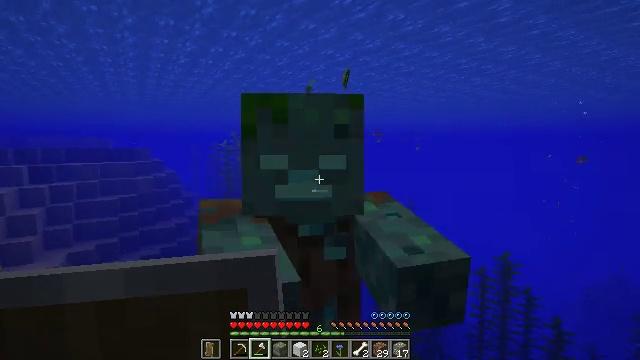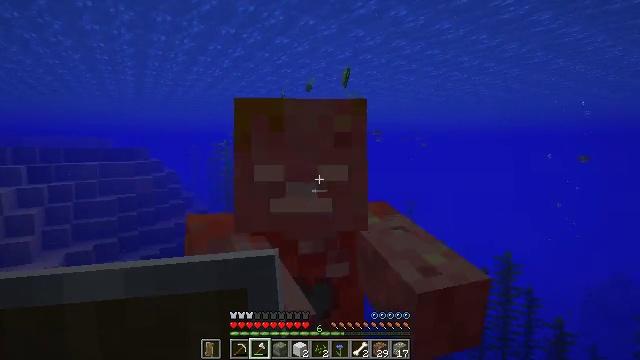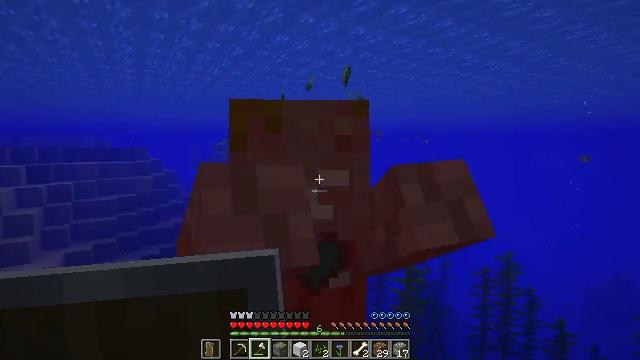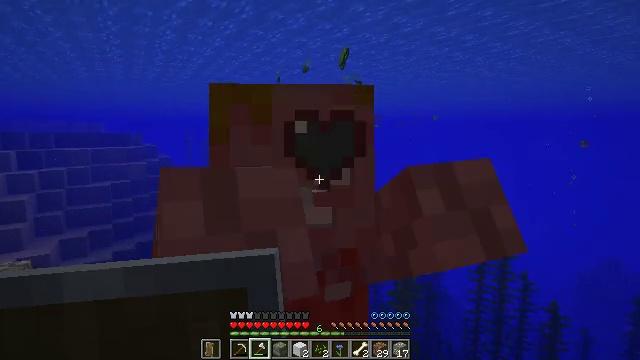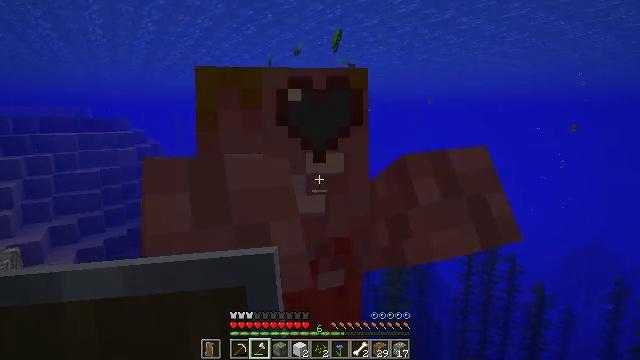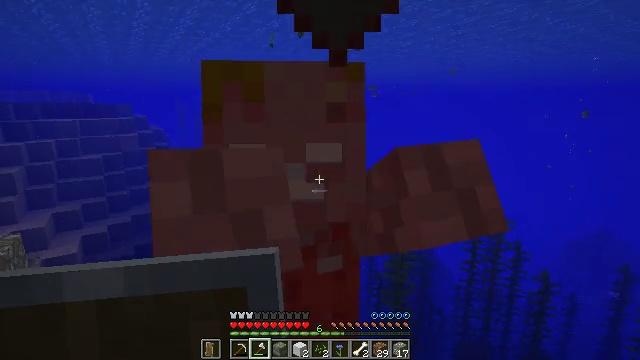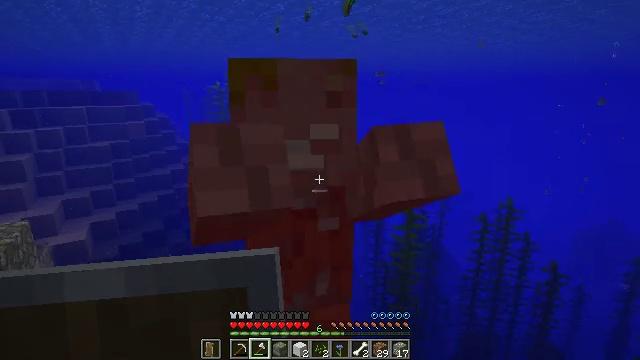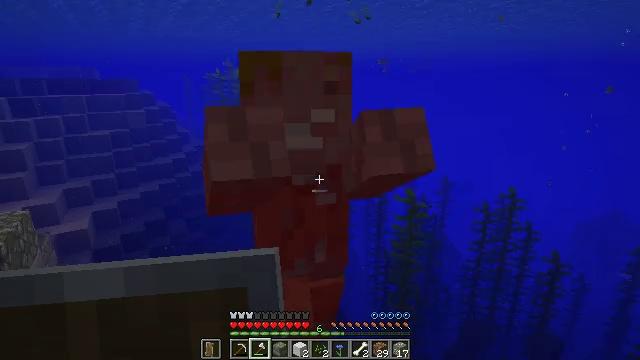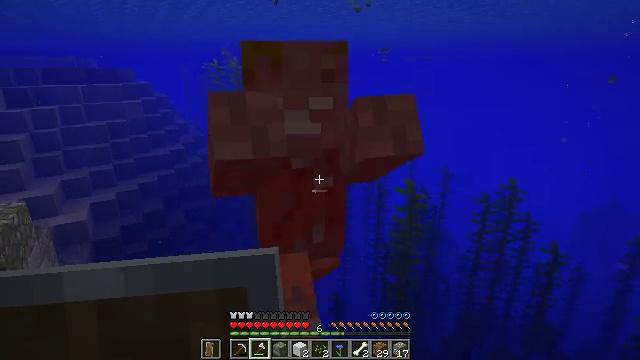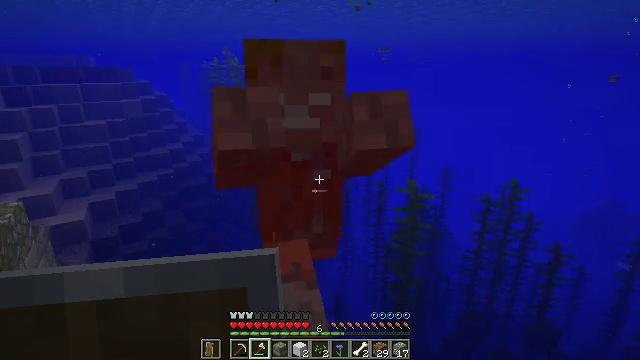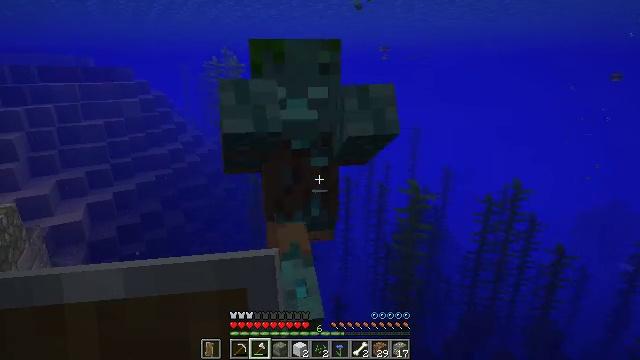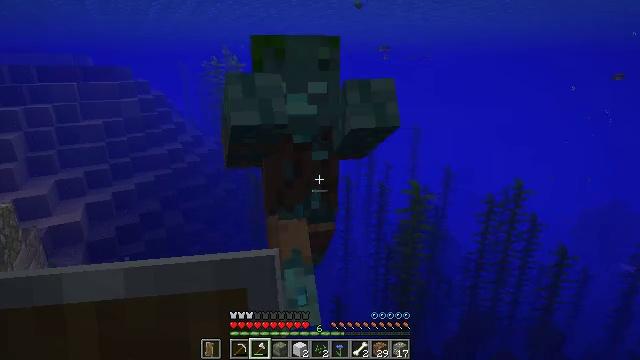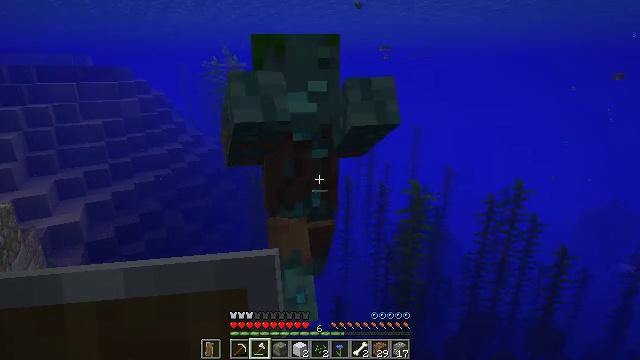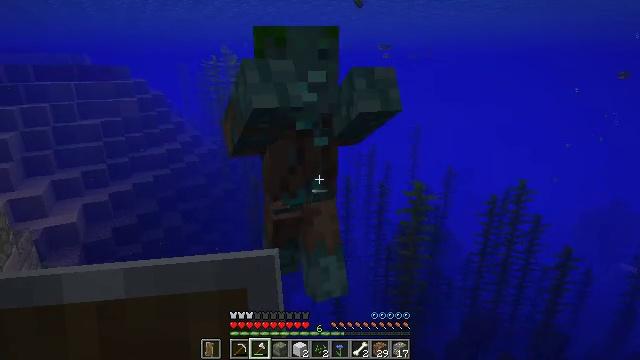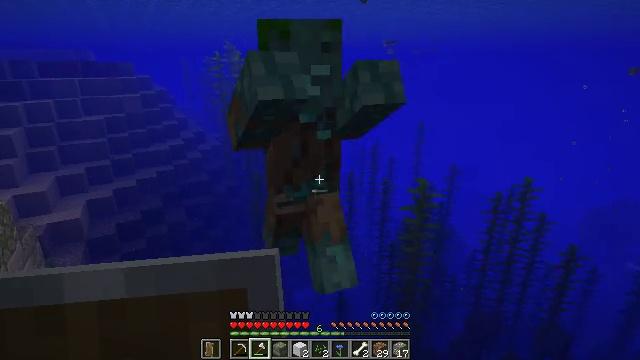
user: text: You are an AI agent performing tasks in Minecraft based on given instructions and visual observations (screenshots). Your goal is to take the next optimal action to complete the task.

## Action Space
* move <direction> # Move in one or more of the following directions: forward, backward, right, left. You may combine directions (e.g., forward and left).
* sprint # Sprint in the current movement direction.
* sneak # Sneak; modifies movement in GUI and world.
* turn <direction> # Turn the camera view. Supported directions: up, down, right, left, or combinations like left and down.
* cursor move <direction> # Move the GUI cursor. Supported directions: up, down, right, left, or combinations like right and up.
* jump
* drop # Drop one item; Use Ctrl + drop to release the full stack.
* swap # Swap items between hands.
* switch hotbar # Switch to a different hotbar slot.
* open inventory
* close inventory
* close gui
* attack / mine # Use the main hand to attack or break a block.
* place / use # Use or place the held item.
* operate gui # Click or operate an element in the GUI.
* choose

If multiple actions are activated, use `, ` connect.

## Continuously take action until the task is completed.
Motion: motion action
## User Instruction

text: Hunt the drowned.
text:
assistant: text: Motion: move forward
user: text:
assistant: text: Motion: move forward
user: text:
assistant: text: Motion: move forward, turn down, attack / mine
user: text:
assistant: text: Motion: move forward, turn right and down, attack / mine
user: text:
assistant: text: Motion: move forward, turn down, attack / mine
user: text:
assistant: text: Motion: move forward, turn left and down
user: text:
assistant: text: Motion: move forward, turn down
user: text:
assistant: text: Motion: move forward, turn down
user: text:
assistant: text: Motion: move forward
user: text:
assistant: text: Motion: move forward, attack / mine
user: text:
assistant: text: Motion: move forward, attack / mine
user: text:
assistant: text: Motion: move forward, attack / mine
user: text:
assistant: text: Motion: move forward
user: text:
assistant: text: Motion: move forward
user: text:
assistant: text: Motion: no_op